Question: How can I change 'NSPopover' background color include triangle part?

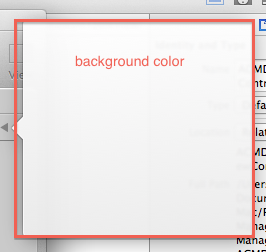
Answer: Unfortunately, this isn't really possible. NSPopover wasn't designed to be customizable. If you want a completely customized appearance, your best bet is probably to use a third-party, open-source NSPopover replacement like <URL>.